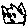
Label: smiley face